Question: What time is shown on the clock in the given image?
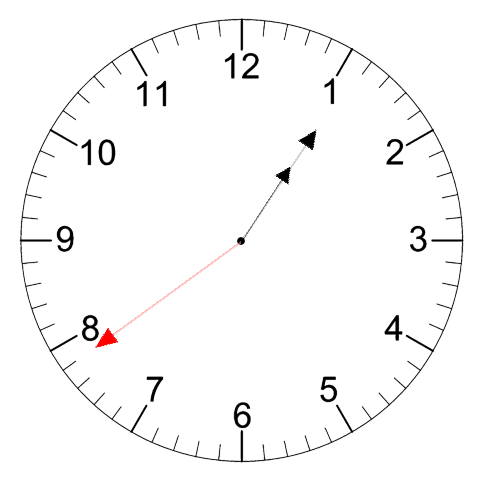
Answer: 01:05:39